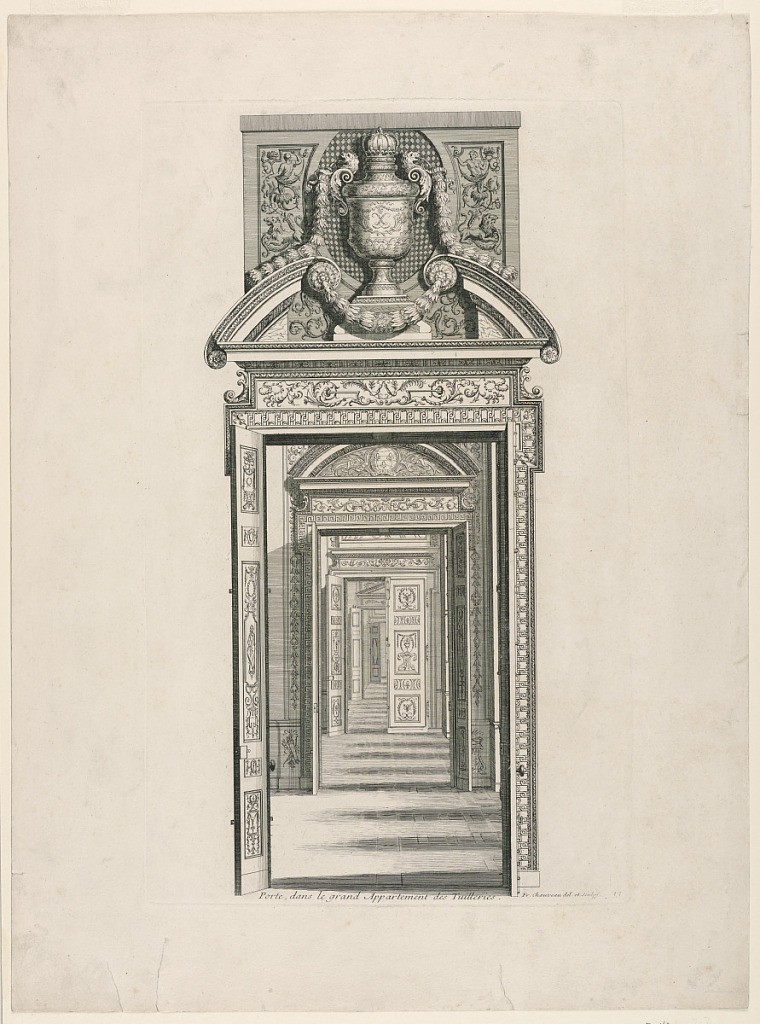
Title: Doorway, Apartment of Lou
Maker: François Chauveau, French, 1613 – 1676
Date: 1710
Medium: Engraving Support: thick white wove paper
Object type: Print
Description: Vertical format; open doorway showing a series 8*** open and half-open doors beyond; doorway in foreground has overdoor consisting of a central urn gearing*** the monogram of*** Louis XIV; flanked by the wings of a broken pediment.